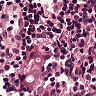
Metastatic tissue present: yes